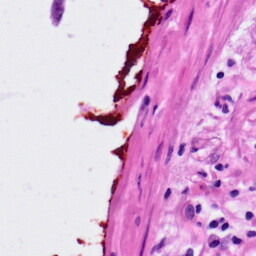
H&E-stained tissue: Lung